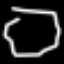
Label: octagon